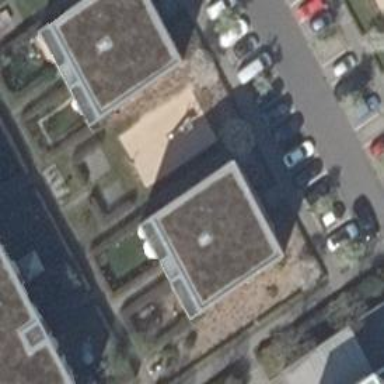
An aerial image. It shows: Apartment building with flat roof.